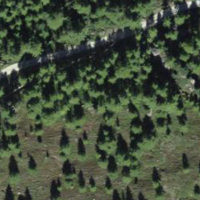
EUNIS habitat code: 41
Species observed at this site:
Nucifraga caryocatactes
Leontopodium nivale
Anthyllis vulneraria